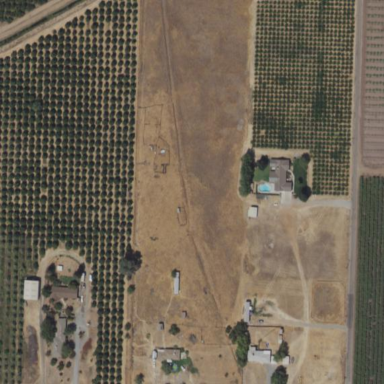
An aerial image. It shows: Orchard.